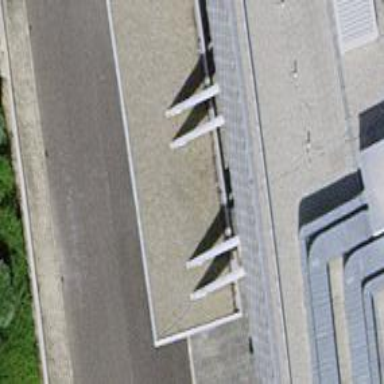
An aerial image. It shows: View of roof of building.